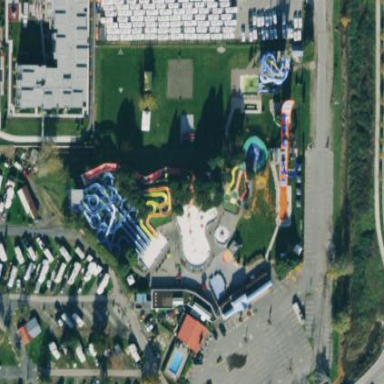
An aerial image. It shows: Water park with chain link barrier.